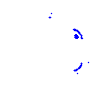
Particle: pion